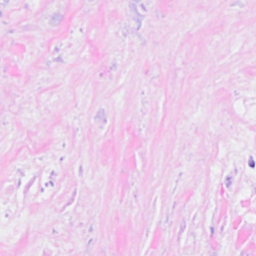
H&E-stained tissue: Breast